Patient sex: M
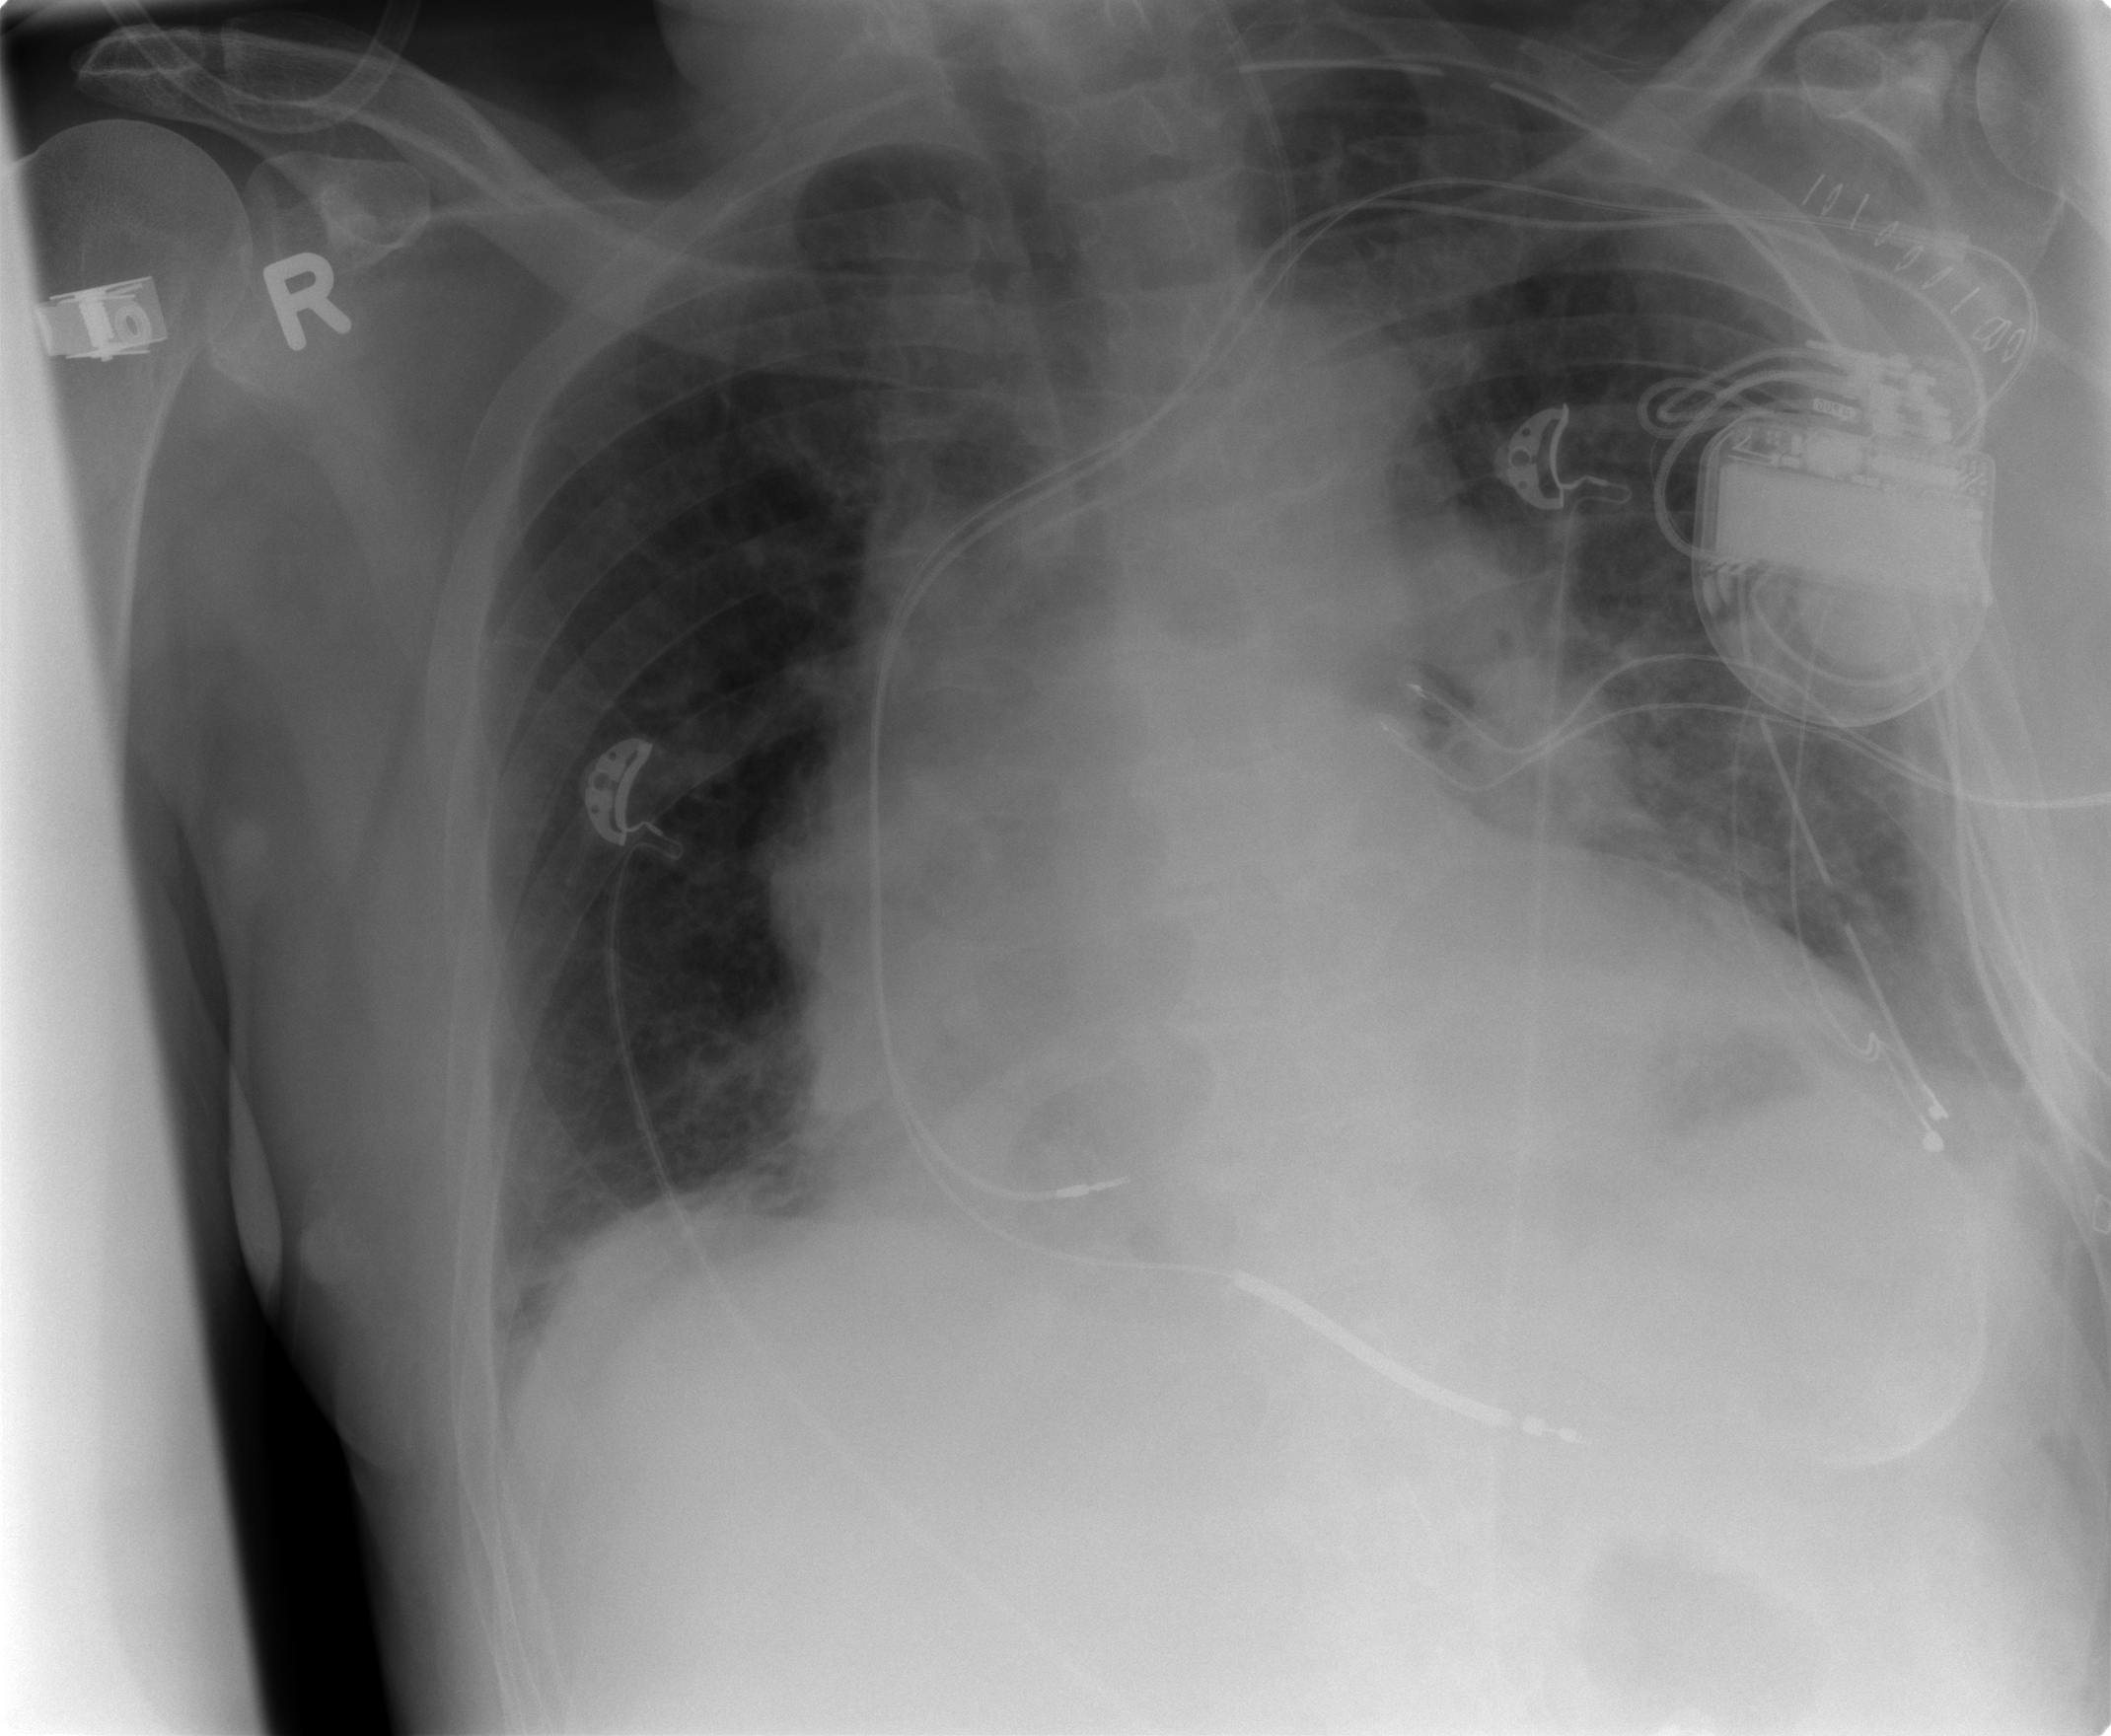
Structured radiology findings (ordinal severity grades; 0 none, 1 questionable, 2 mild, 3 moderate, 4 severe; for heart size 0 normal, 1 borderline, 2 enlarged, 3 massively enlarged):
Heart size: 2
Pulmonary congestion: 2
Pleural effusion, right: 0
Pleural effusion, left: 1
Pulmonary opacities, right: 0
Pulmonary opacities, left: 0
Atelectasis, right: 1
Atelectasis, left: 2